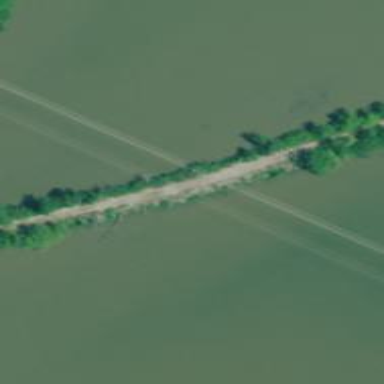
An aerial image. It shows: Abandoned railway.